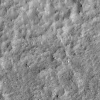
Atmospheric dust classification: not_dusty